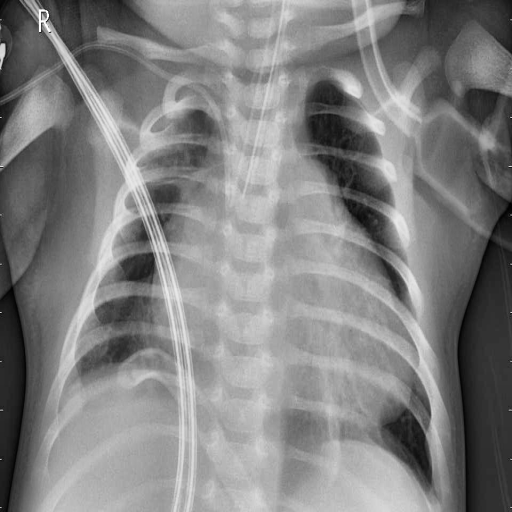
Finding: PNEUMONIA